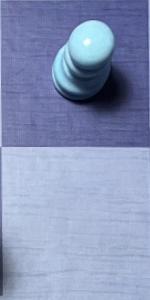
Label: Empty